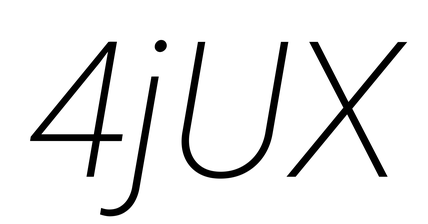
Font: Roboto-Italic_ExtraLight_Italic